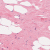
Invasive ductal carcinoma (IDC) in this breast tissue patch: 0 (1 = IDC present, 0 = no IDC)